Interaction volume radius: 5 \u00c5
Interaction volume height: 15 \u00c5
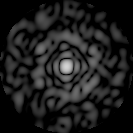
Disorder parameter: 0.7835